Field crop: maize
Growth stage: 2
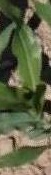
Species: maize